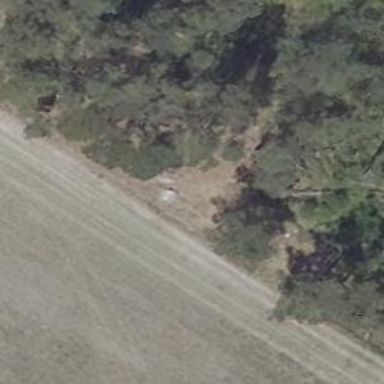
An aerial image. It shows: Hunting stand.